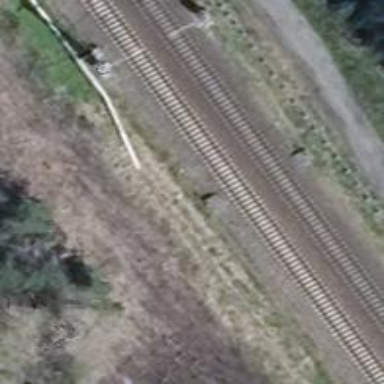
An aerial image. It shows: Railway signal.